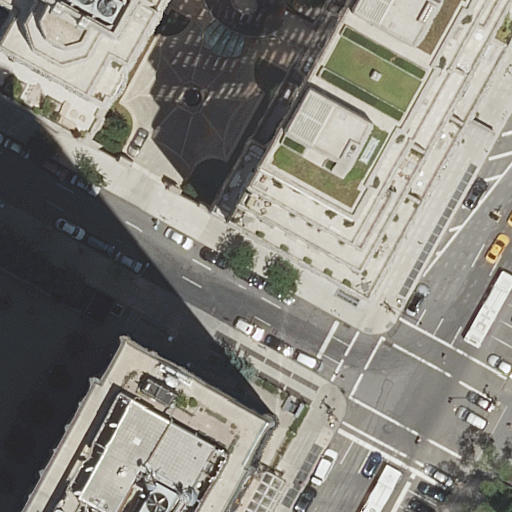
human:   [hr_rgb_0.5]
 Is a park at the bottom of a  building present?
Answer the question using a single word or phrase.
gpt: yes

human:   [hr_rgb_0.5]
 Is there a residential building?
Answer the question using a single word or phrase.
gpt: yes

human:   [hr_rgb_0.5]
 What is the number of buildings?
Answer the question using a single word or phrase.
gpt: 4

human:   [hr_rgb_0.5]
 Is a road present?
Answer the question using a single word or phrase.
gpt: yes

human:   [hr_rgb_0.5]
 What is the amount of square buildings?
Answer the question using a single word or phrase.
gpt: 0

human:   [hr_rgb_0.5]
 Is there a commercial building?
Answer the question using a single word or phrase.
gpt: no

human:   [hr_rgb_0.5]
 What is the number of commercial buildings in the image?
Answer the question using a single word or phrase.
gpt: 0

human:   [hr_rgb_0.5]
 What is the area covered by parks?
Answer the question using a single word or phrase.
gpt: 222m2

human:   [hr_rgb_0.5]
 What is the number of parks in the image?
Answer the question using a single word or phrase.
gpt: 1

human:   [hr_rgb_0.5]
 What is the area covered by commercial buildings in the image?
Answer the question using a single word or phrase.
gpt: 0m2

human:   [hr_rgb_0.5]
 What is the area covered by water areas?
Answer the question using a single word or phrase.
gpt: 0m2

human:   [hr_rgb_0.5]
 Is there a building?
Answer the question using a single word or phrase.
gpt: yes

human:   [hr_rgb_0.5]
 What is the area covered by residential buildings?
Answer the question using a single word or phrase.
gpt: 3252m2

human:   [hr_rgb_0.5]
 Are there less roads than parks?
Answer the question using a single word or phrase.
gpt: no

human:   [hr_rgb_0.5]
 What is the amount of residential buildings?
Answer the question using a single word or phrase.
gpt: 4

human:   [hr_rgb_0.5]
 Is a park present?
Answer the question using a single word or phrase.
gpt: yes

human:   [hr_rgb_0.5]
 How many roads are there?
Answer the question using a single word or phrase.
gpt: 2

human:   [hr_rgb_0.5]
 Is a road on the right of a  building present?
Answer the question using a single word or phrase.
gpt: yes

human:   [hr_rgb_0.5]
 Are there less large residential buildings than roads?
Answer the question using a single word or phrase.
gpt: no

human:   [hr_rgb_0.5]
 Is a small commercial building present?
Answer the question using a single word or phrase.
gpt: no

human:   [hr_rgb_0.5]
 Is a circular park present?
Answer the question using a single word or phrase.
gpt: no

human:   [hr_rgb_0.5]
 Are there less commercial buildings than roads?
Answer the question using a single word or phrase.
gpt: yes

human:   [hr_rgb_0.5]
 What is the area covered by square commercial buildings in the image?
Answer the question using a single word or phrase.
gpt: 0m2

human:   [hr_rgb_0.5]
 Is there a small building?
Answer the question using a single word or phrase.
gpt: yes

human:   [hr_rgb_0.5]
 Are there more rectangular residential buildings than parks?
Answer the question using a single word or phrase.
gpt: yes

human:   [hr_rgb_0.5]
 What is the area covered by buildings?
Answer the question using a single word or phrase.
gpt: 3252m2

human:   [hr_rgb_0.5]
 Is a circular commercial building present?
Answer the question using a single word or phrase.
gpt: no

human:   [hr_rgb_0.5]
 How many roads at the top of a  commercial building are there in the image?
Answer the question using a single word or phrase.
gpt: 0

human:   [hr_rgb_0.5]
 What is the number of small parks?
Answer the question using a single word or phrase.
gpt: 0

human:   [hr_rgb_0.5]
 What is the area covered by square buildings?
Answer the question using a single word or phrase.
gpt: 0m2

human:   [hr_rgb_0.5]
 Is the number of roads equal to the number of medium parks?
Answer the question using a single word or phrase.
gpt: no

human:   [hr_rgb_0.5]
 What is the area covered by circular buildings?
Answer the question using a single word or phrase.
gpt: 0m2

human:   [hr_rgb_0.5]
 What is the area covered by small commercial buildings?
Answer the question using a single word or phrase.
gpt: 0m2

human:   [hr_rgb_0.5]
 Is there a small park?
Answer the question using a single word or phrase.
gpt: no

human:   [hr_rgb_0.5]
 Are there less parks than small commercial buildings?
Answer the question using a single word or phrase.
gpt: no

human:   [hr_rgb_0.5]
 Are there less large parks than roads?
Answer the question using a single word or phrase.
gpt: yes

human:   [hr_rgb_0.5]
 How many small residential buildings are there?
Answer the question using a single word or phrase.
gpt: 1

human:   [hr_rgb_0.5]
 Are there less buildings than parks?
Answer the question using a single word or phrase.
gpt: no

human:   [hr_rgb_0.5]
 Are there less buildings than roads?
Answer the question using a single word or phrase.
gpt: no

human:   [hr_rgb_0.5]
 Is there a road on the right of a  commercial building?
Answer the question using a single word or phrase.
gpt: no

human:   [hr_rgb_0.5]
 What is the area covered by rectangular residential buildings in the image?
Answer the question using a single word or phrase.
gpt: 121m2

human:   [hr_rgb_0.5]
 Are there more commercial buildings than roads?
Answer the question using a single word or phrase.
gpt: no

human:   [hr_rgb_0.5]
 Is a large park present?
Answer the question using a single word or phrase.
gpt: no

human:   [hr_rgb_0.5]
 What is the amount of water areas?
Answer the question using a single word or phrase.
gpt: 0

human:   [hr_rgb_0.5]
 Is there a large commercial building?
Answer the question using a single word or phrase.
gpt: no

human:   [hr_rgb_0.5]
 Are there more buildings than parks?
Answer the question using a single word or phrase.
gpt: yes

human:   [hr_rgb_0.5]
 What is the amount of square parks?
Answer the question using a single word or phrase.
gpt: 0

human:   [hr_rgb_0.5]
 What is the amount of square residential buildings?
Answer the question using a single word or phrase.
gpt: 0

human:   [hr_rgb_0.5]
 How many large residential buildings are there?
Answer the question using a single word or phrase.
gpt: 2

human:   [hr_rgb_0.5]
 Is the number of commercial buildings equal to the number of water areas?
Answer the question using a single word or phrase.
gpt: yes

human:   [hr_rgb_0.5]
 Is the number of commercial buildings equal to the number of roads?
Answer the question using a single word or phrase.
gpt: no

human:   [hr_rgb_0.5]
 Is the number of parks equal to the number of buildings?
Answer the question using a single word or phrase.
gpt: no

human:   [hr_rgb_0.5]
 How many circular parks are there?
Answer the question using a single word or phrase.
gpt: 0

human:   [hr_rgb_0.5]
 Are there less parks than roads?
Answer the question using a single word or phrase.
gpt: yes

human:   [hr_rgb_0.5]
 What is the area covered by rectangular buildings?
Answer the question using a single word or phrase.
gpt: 121m2

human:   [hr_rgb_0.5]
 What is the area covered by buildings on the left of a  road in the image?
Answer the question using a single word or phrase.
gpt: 1176m2

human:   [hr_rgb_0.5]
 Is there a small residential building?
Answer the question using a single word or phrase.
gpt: yes

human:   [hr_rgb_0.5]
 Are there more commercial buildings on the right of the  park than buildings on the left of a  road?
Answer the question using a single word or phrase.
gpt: no

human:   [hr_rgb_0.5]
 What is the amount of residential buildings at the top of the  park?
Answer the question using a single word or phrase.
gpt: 2

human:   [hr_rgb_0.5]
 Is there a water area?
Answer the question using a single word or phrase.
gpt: no

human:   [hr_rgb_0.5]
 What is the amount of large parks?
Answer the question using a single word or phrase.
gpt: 0

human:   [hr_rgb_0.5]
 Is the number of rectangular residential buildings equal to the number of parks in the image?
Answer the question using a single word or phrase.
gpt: no

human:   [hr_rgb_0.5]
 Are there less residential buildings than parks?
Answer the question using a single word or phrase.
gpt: no

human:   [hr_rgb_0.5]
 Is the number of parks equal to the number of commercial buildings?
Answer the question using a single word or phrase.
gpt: no